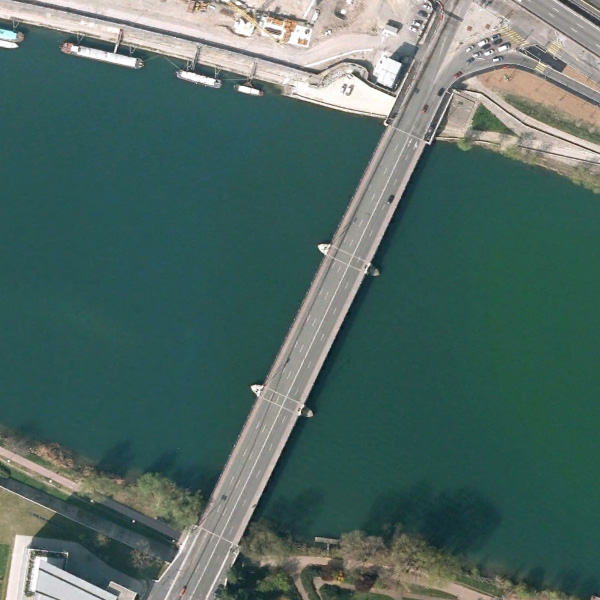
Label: Bridge